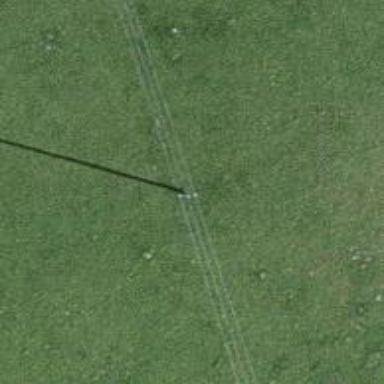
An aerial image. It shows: Power pole.